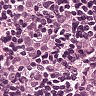
Metastatic tissue present: yes